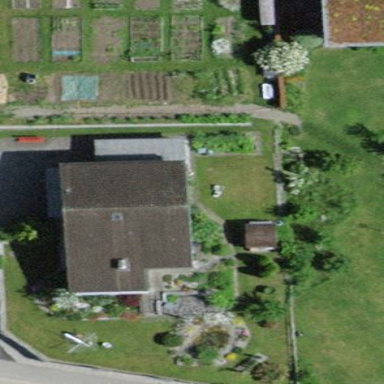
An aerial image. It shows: Detached building.